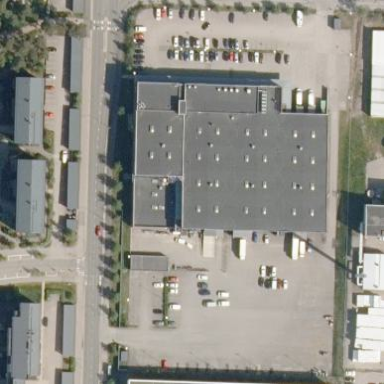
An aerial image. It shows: Commercial area.